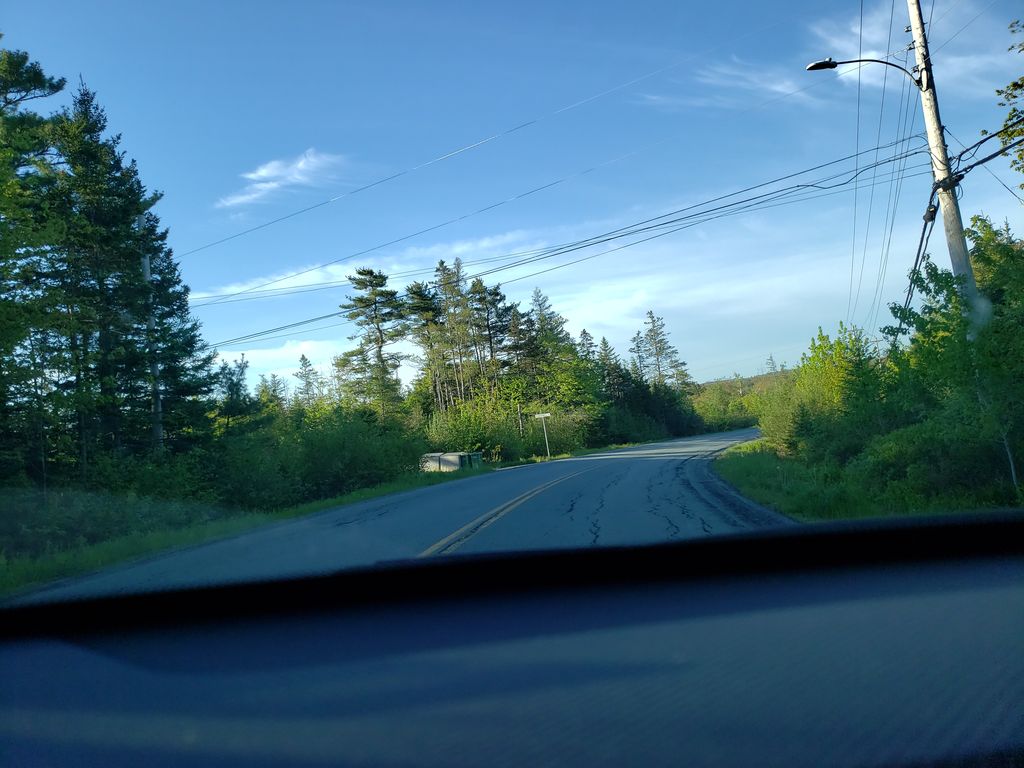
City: halifax